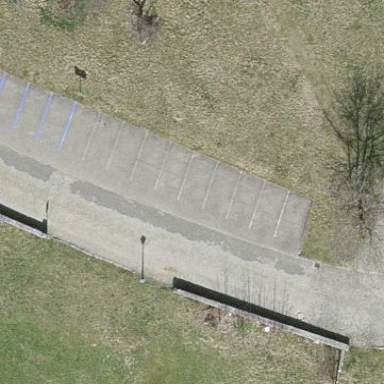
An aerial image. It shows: Paved parking area with park and ride facility available.